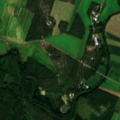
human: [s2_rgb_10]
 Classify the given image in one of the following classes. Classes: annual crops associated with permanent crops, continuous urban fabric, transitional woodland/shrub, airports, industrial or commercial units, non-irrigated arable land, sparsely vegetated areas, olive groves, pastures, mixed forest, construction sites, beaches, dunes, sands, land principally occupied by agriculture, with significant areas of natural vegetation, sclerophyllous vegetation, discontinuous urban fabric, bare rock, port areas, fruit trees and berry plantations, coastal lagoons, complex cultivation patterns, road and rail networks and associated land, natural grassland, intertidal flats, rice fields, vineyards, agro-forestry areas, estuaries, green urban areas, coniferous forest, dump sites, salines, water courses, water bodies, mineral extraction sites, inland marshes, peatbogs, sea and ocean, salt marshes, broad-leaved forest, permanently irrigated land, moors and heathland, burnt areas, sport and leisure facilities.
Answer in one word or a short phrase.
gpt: non-irrigated arable land, land principally occupied by agriculture, with significant areas of natural vegetation, coniferous forest, mixed forest